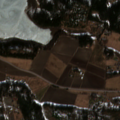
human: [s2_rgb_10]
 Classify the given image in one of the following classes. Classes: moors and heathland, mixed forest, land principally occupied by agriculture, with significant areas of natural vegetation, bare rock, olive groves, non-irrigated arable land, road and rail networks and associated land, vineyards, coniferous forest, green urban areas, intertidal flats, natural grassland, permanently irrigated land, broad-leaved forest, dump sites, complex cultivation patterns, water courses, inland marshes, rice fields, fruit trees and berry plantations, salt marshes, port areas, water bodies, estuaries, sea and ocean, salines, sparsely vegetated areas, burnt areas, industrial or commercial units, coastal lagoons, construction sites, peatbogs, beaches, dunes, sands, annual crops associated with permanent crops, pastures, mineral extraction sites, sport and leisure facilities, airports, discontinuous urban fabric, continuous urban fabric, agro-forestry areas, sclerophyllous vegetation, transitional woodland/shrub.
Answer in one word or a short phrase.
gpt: non-irrigated arable land, land principally occupied by agriculture, with significant areas of natural vegetation, mixed forest, water bodies